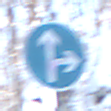
Verkehrszeichen: VorgeschriebeneFahrtrichtungGeradeausOderRechts
Umgebung: Outdoor, Nature
Tageszeit: MorningAfternoon
Wetter: Clear
Licht: Natural
Jahreszeit: Winter
Kontrast: LowContrast